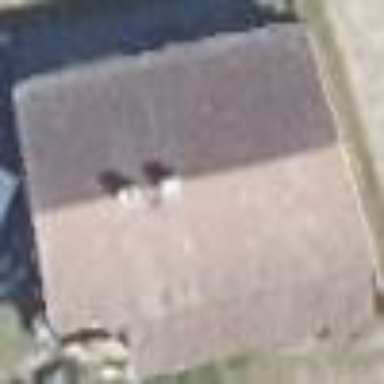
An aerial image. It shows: Detached building with gabled roof made of black roof tiles.